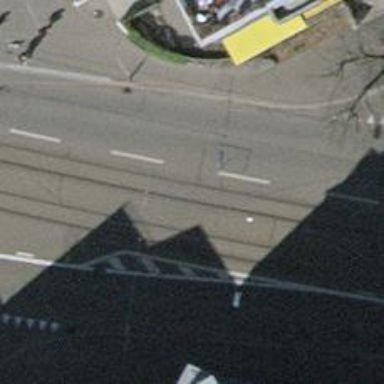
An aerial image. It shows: Tram level crossing on railway.